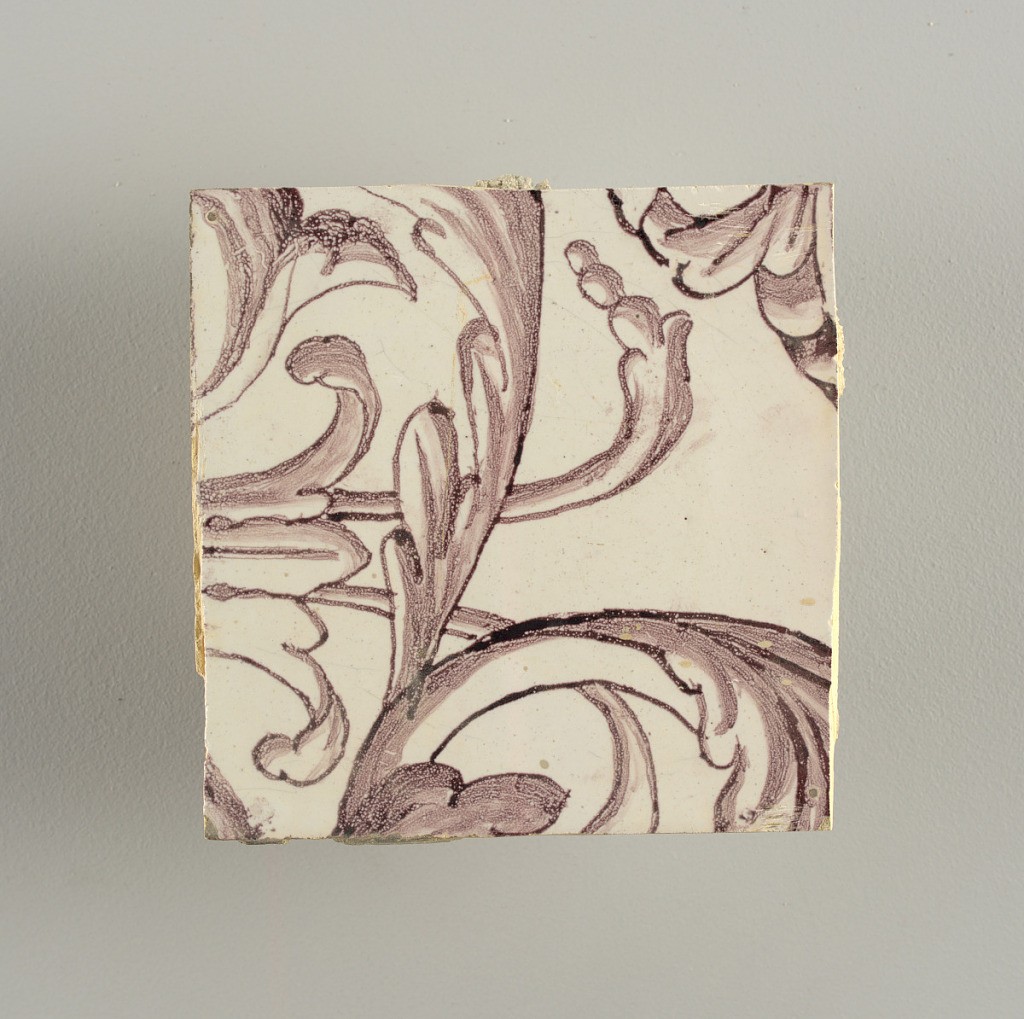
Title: Wall facing
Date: ca. 1725
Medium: Tin-glazed earthenware, underglaze
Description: Horizontal rectangle.  Thirty-seven tiles wide and twenty-one high with opening for door or window nineteen and one-half tiles high and twelve wide.  To left and right of opening, centered canopy above. Left, woman representing Hope, right, a sculputure urn.  Centered above opening, a mascaron.  Arabesque design of foliage.